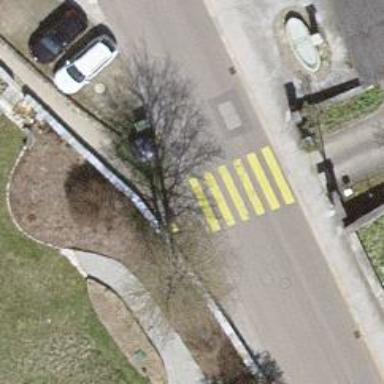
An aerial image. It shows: Uncontrolled zebra crossing on the road.